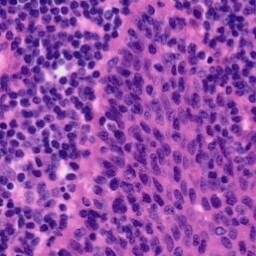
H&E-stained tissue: Tonsil